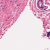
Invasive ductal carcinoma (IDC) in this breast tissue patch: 0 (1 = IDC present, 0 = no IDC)